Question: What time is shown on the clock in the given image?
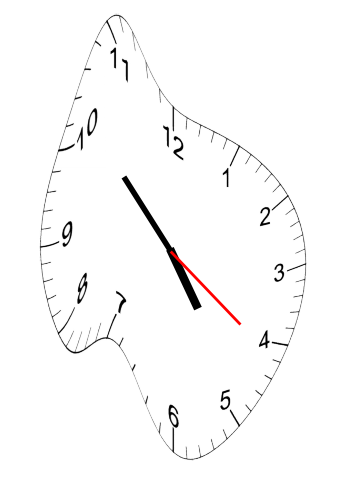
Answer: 04:52:21